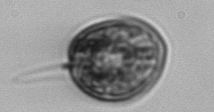
Label: Prorocentrum